Question: Just this morning, the management portal for Azure WebSites no longer lets me scale individually. It looks as though all my websites have been grouped into a "Web Hosting Plan". And now when I create a new web site, I have to choose a plan. I've looked around and I can't find any information on "Web Hosting Plans" -- is this some preview function that got pushed out early? Does anyone know how to create a new plan and switch a website to it?

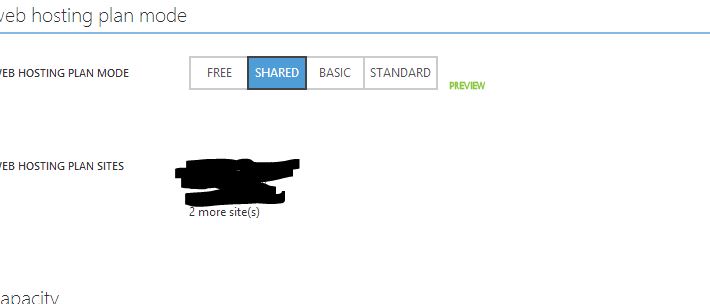
Answer: The ability to move a site to a new or existing Web Hosting Plan has finally been added to the Azure Portal! Note: this is only on the "new" Azure Portal preview site: <URL>
Navigate to the site that you want to move to another Web Hosting Plan and click on the 3 dots for "more" options:

Then, choose "Web Hosting Plan" from the menu:

A window is presented with the option to choose an existing Web Hosting Plan, or create a new one: